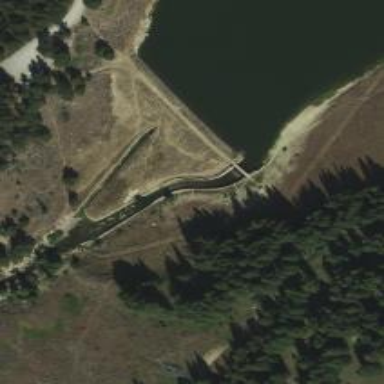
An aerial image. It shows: Spillway within waterway.